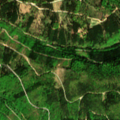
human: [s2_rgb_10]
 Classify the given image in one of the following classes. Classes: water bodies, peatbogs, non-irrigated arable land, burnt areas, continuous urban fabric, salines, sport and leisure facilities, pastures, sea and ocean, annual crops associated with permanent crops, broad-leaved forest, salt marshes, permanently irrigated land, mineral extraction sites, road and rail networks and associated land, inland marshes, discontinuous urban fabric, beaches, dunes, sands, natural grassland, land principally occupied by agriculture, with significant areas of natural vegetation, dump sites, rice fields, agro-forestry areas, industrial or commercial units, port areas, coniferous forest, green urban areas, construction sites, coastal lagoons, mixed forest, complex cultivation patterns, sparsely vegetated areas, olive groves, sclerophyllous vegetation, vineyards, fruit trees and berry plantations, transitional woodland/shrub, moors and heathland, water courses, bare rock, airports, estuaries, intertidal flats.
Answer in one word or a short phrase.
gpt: broad-leaved forest, coniferous forest, mixed forest